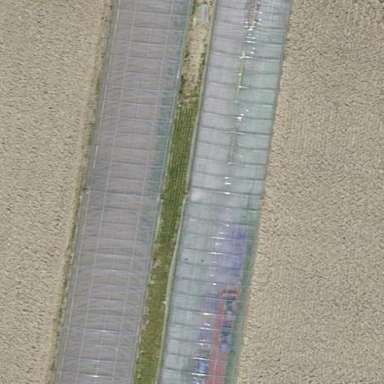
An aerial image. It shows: Greenhouse.